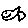
Label: fish